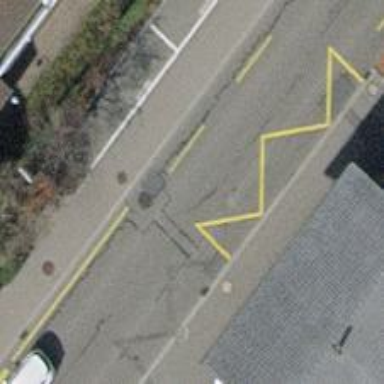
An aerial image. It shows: Bus stop with designated public transport stop position.